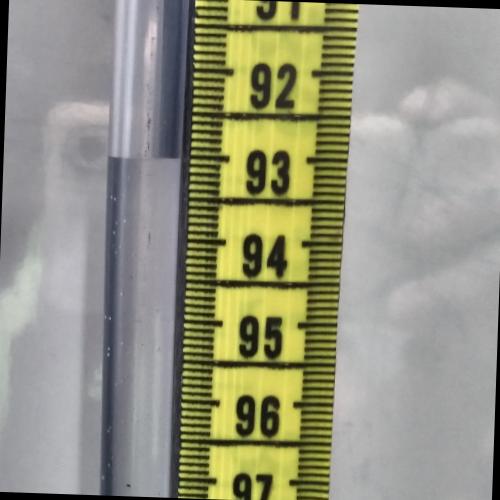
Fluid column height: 93.0 cm